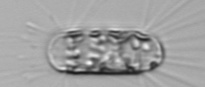
Label: Corethron_hystrix